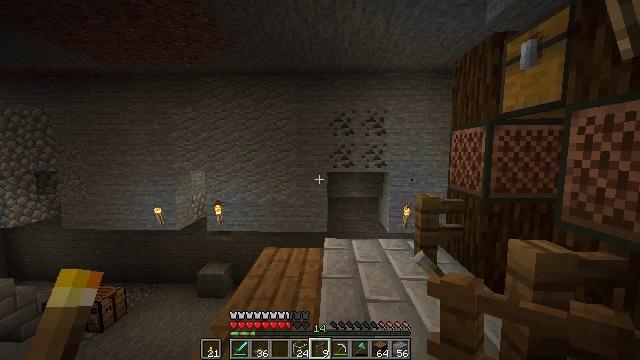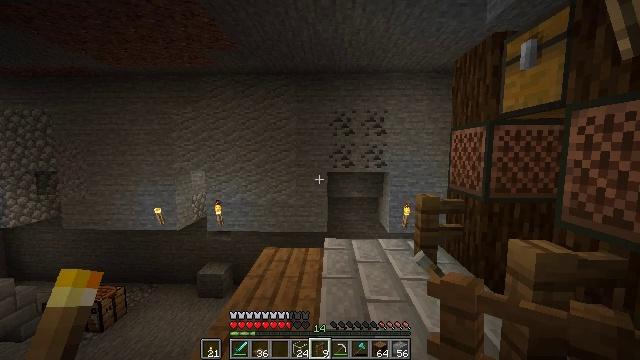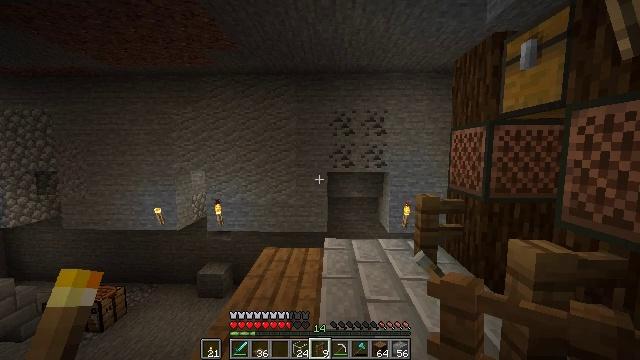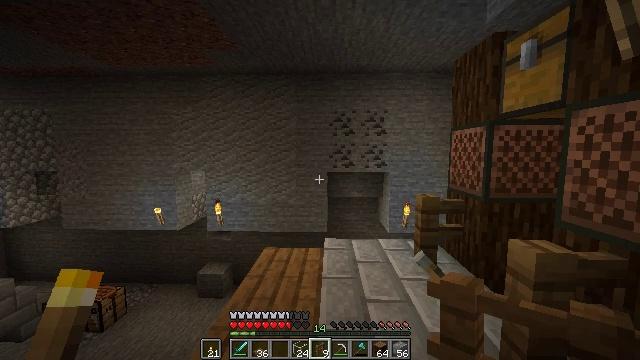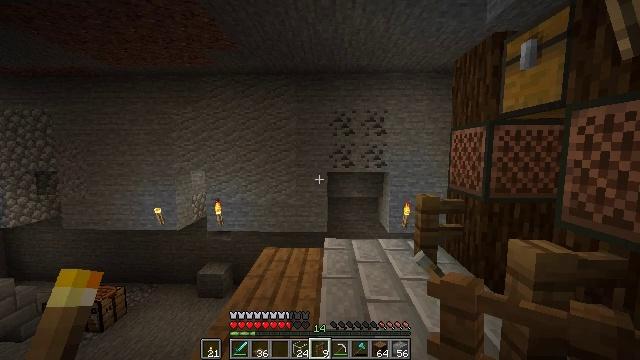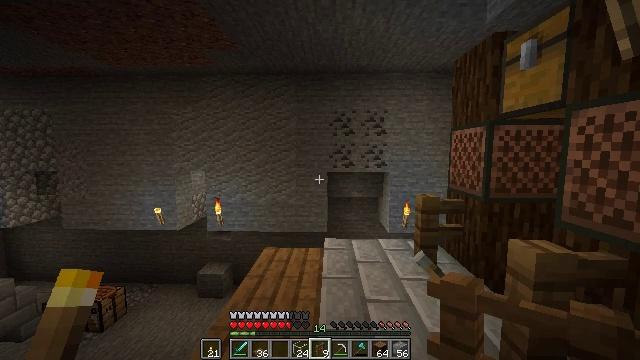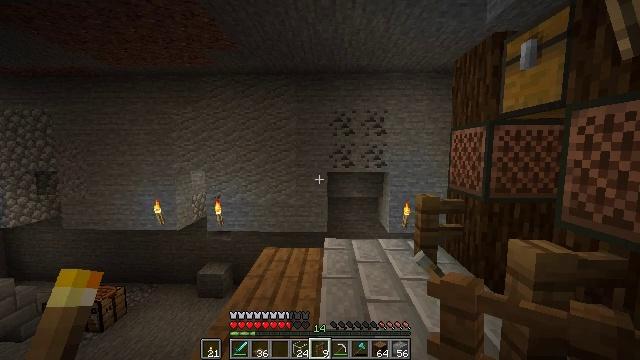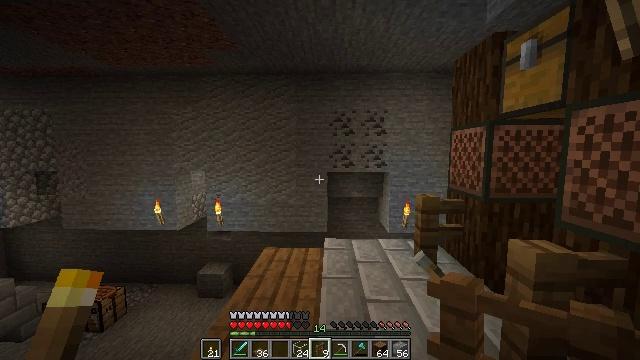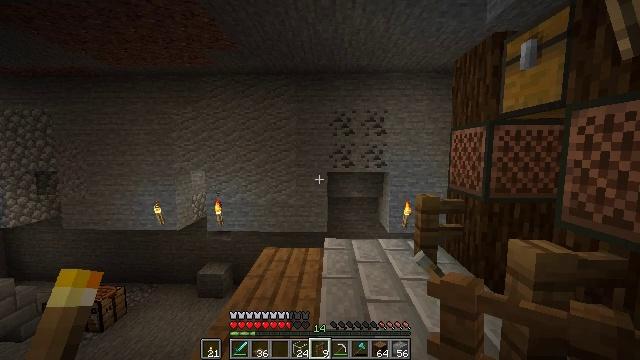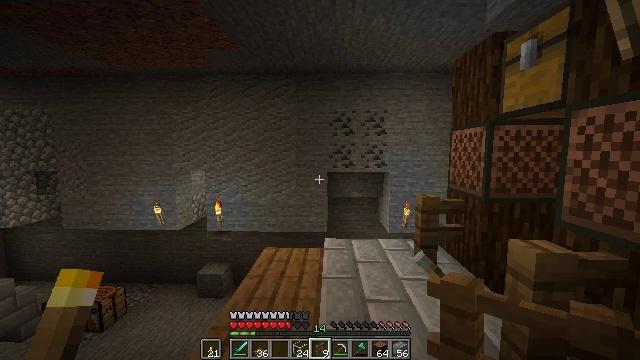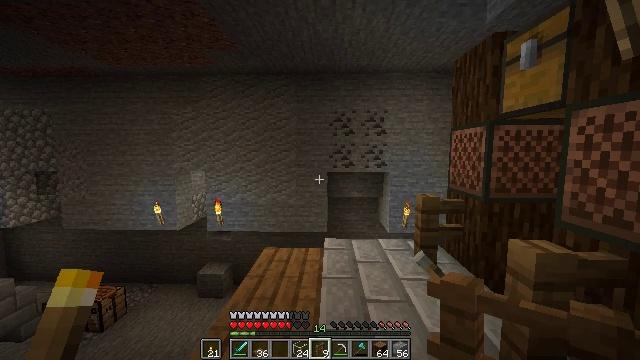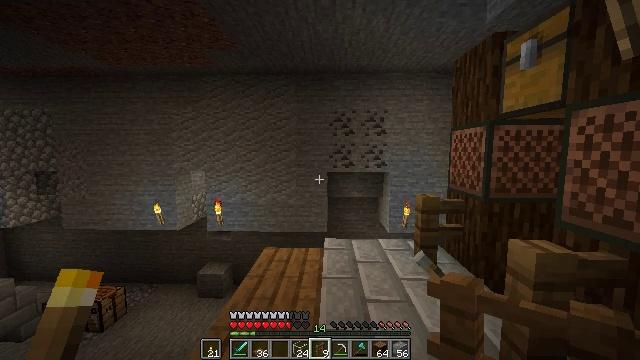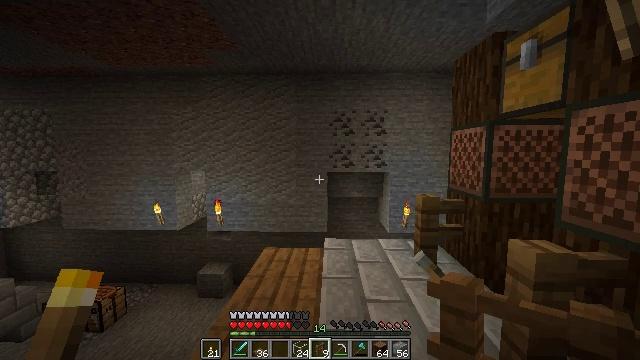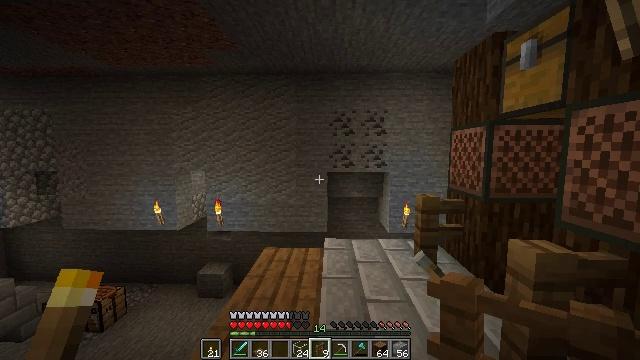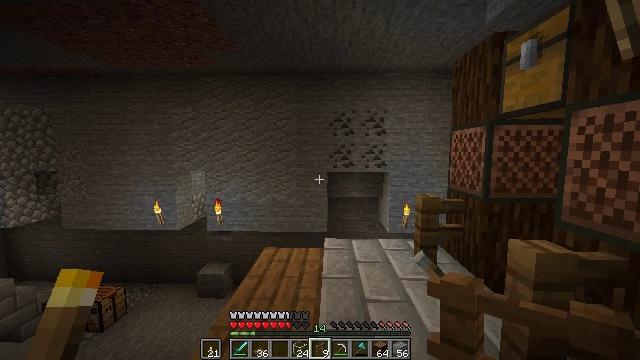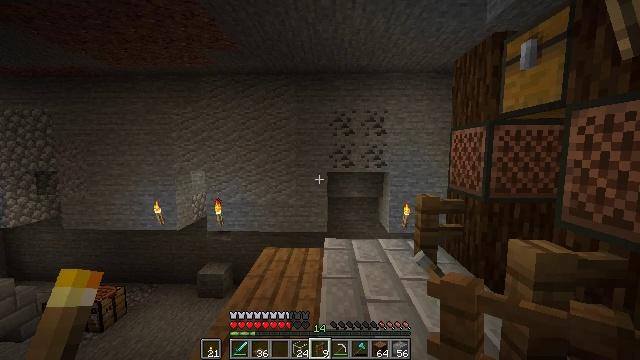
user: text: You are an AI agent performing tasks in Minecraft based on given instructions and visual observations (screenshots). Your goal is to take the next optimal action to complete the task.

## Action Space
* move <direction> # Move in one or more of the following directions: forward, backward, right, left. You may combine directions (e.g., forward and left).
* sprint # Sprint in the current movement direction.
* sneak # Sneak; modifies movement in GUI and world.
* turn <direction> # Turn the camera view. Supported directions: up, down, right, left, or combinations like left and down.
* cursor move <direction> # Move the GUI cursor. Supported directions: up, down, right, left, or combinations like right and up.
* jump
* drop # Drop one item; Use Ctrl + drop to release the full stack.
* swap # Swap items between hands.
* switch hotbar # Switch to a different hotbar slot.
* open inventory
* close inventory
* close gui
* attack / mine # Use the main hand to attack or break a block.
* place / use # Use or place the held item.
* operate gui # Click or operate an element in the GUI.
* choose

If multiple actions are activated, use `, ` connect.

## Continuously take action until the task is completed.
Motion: motion action
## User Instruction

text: Use spruce planks to craft spruce stairs.
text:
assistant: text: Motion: no_op
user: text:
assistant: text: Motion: no_op
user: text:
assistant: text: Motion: no_op
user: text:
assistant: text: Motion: no_op
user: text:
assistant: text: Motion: no_op
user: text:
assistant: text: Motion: no_op
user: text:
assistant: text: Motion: no_op
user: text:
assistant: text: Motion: no_op
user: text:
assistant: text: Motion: no_op
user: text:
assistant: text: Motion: no_op
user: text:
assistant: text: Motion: no_op
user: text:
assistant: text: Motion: no_op
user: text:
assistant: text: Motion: no_op
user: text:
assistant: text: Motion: no_op
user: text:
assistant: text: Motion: no_op
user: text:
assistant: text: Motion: no_op
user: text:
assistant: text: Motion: no_op
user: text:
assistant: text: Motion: no_op
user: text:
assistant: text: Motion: no_op
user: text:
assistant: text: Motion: no_op
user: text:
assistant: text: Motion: no_op
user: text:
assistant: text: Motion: no_op
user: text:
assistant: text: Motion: no_op
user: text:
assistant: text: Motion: no_op
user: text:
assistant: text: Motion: no_op
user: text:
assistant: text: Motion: no_op
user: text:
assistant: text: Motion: no_op
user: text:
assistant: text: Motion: no_op
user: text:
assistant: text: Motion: no_op
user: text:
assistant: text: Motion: no_op